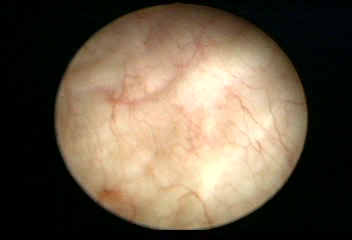
Modality: WLC
Class: Normal mucosa
Bladder cancer association: No